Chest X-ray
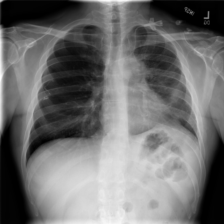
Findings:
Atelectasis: negative
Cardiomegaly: negative
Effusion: negative
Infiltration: negative
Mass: negative
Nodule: negative
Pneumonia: negative
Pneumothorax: positive
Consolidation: negative
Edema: negative
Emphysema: negative
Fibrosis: negative
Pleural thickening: negative
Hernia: negative